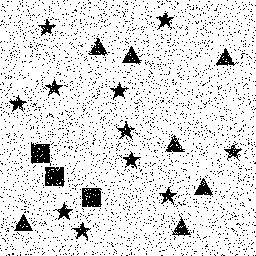
Squares: 3
Triangles: 7
Stars: 11
Total shapes: 21